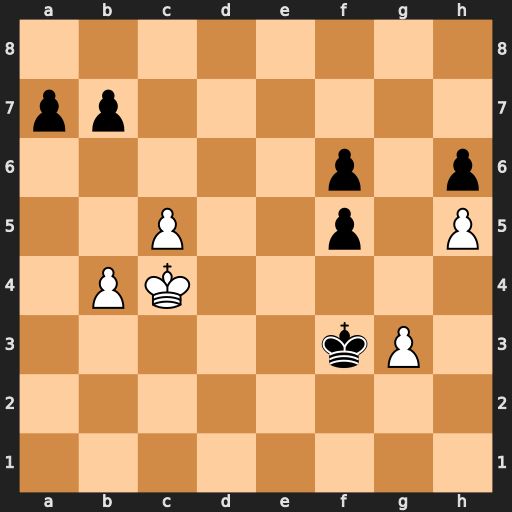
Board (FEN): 8/pp6/5p1p/2P2p1P/1PK5/5kP1/8/8
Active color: w
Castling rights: -
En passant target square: -
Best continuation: b5 Kxg3 c6 bxc6 bxc6 f4 c7 f3 c8=Q